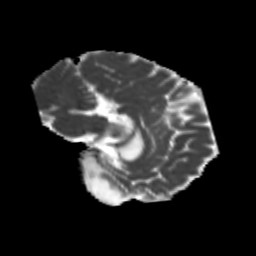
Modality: MD
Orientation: sagittal
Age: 41
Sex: female
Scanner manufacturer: siemens
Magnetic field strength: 3 T
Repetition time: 1.8 s
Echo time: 0.07 s